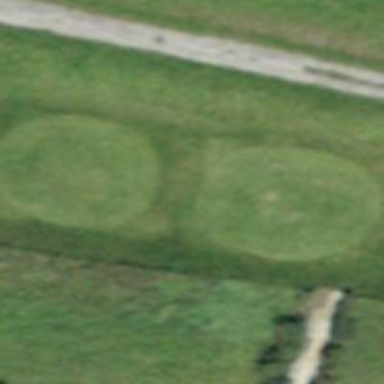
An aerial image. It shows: Golf tee.